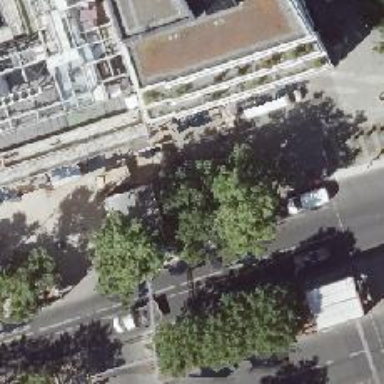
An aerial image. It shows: Subway entrance.